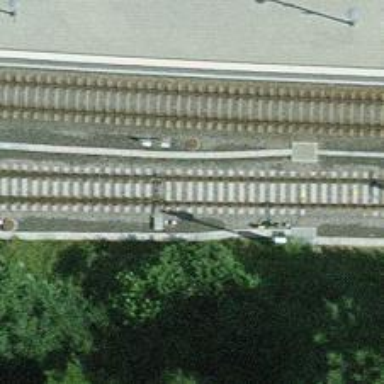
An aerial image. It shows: Railway switch.